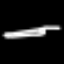
Label: pencil